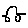
Label: car